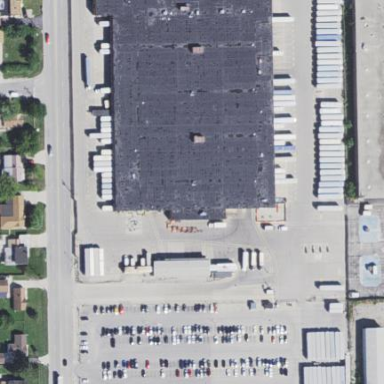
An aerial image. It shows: Warehouse that serves as post depot.